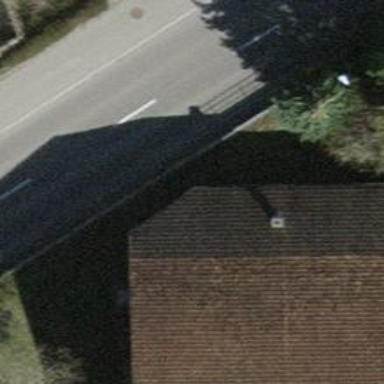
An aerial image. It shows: Hedge acting as barrier.